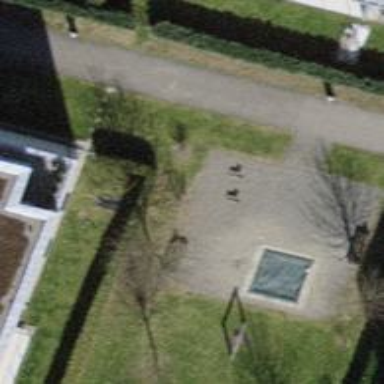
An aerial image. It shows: Springy playground with horse theme.